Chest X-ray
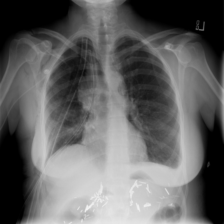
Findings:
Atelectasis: negative
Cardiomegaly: negative
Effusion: negative
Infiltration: negative
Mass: negative
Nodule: negative
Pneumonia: negative
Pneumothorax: positive
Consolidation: negative
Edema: negative
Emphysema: positive
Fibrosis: negative
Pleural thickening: negative
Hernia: negative